Question: Can someone please help me organise my displayed data in php using the mysql?
My code
'''
<center>
<?php
$db_host = '';
$db_user = '';
$db_pwd = '';
$database = '';
$table = 'pkers';
if (!mysql_connect($db_host, $db_user, $db_pwd))
die("Can't connect to database");
if (!mysql_select_db($database))
die("Can't select database");
// sending query
$result = mysql_query("SELECT * FROM {$table} ORDER BY points DESC");
if (!$result) {
die("Query to show fields from table failed");
}
$fields_num = mysql_num_fields($result);
echo '<br>';
// printing table headers
for($i=0; $i<$fields_num; $i++)
{
$field = mysql_fetch_field($result);
echo "{$field->points}";
}
// printing table rows
while($row = mysql_fetch_row($result))
{
// $row is array... foreach( .. ) puts every element
// of $row to $cell variable
foreach($row as $cell)
// printing table headers
for($i=0; $i<$fields_num; $i++)
// printing table rows
while($row = mysql_fetch_row($result))
{
// $row is array... foreach( .. ) puts every element
// of $row to $cell variable
foreach($row as $cell)
echo "$cell";
}
}
?></center>
'''
My result shows this

I would like it to have a break before the next cell is displayed for an example,
'''
TOP PKERS:
DANNY 1
USERNAME 0
'''
if anyone can help it will be great!
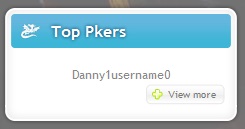
Answer: Just add a '<br />' in outer loop.
'''
while($row = mysql_fetch_row($result))
{
// $row is array... foreach( .. ) puts every element
// of $row to $cell variable
foreach($row as $cell)
echo " $cell ";
echo "<br />";
}
'''
Alternatively you can use '<table>' layout for a better view.